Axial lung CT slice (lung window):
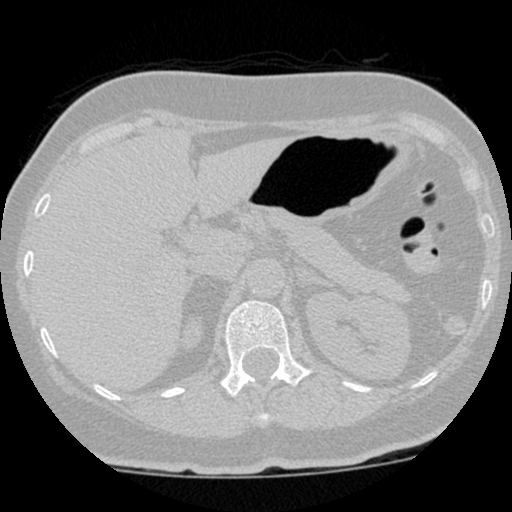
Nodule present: no